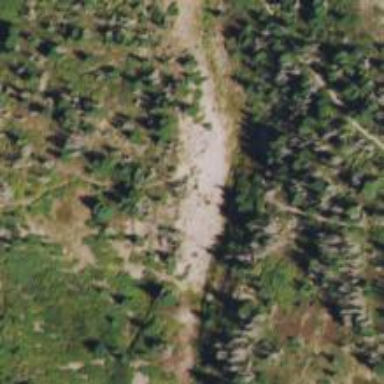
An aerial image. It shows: Path designated as standard/terra trail by the U.S. Forest Service.